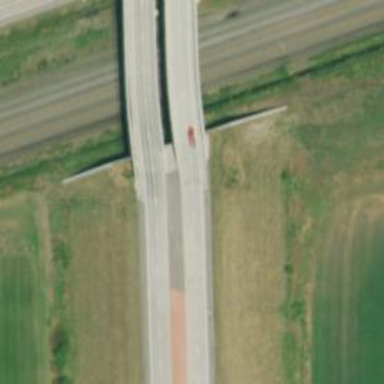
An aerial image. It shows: Viaduct bridge over primary expressway.